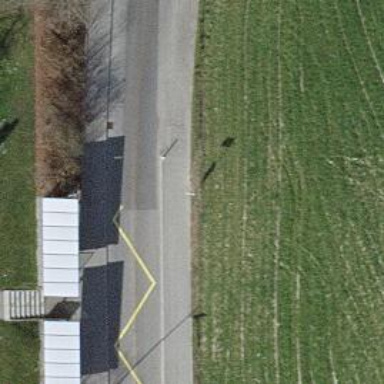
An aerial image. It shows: Bus stop equipped with public transport stop position.